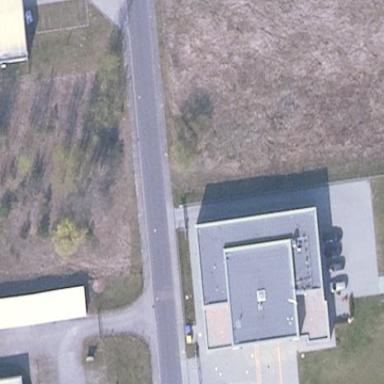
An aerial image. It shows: Hangar building at the airport.